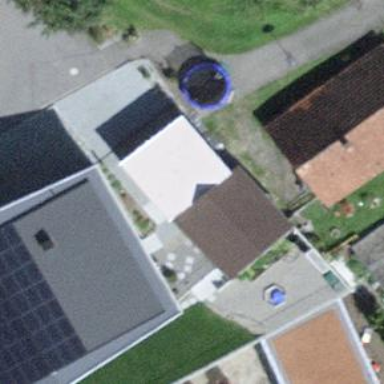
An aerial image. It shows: Garage.